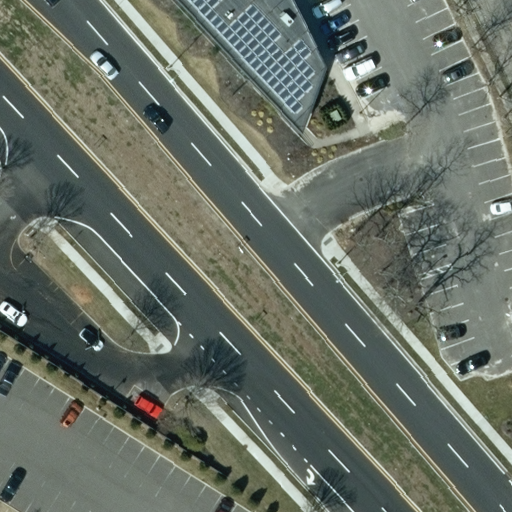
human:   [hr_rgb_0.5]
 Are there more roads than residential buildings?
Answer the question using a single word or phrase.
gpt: yes

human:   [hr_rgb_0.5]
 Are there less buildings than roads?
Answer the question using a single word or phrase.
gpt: yes

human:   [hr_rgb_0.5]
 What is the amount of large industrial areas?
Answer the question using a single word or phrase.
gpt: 1

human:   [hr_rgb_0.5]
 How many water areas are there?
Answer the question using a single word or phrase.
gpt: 0

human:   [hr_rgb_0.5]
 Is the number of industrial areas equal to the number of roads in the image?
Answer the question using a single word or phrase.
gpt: no

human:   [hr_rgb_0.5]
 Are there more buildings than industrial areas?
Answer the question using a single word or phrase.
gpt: no

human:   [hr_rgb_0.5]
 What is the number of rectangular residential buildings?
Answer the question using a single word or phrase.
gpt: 0

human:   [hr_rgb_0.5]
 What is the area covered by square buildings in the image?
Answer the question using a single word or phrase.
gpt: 0m2

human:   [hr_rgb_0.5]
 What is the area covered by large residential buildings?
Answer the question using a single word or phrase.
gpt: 0m2

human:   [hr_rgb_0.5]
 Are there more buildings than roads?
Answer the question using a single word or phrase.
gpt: no

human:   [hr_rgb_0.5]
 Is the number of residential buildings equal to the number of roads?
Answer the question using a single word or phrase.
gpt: no

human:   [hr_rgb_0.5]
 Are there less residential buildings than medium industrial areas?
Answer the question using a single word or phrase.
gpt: no

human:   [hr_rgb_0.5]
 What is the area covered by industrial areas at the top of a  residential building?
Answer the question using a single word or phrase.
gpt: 0m2

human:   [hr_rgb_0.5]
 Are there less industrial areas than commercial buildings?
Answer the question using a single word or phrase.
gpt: no

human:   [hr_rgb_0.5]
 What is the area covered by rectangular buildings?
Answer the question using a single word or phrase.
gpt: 370m2

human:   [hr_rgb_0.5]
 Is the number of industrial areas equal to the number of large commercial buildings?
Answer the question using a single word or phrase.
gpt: no

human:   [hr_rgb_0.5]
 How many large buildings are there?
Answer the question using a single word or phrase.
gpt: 0

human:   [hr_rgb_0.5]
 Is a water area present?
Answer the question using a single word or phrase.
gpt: no

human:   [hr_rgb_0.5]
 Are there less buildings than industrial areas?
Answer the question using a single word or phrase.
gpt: no

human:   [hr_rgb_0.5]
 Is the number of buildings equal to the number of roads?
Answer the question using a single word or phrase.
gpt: no

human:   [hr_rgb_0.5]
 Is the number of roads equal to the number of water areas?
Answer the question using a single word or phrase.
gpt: no

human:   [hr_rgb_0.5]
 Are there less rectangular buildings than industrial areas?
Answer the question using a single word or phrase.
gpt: no

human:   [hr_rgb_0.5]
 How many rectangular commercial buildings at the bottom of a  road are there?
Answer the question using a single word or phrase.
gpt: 0

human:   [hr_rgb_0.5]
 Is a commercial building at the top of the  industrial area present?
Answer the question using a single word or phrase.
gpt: no

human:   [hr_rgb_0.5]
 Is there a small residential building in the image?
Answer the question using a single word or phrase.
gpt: no

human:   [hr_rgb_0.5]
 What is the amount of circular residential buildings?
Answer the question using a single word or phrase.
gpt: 0

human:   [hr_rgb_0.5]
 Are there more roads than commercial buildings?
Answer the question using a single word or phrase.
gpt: yes

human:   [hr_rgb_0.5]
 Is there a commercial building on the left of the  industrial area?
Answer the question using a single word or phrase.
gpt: no

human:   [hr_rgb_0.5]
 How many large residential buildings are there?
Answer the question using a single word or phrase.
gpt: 0

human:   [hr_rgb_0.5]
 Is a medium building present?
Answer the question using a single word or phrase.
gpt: yes

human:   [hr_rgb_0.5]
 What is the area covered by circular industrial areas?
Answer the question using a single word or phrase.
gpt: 0m2

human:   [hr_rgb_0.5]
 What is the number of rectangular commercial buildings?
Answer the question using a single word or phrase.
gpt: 1

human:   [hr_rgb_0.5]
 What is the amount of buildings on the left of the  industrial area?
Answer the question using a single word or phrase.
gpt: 0

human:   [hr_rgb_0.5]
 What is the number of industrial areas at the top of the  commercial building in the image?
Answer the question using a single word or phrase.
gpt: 0

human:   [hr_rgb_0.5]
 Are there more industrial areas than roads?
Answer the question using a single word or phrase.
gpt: no

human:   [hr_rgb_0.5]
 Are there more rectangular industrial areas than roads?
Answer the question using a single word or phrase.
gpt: no